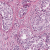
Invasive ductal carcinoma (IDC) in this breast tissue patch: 1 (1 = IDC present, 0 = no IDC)